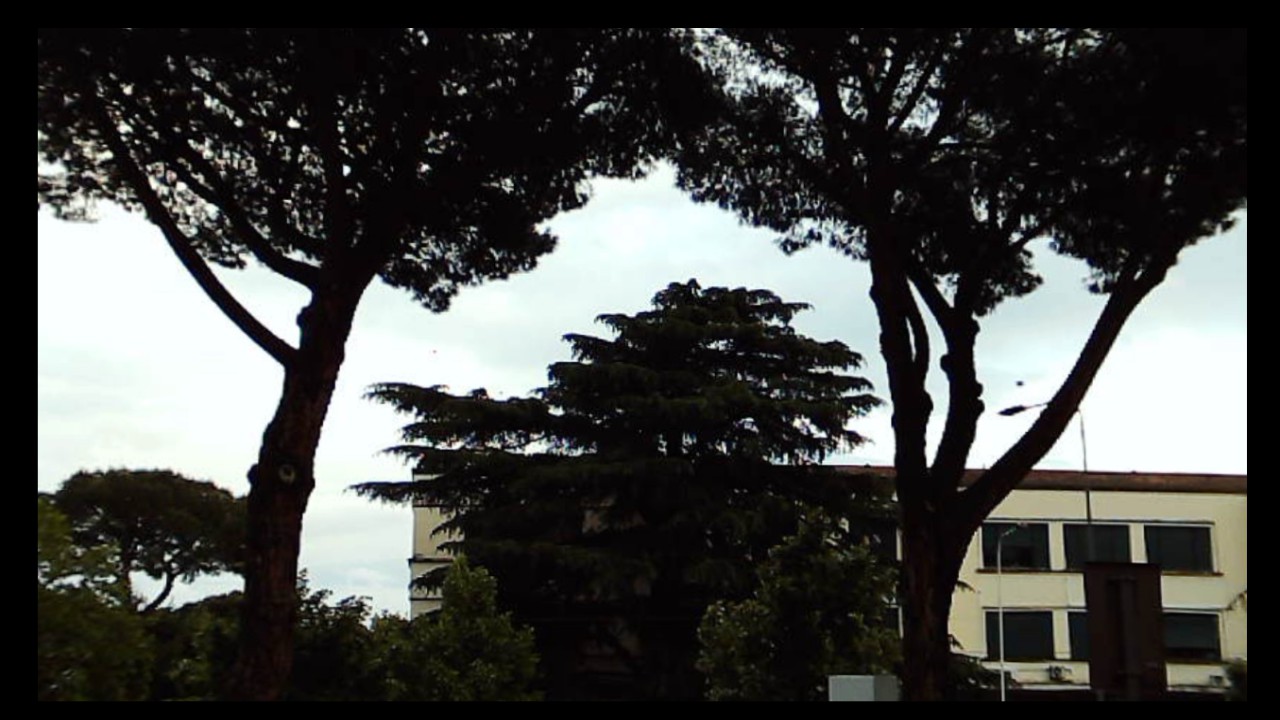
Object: DarwinFPV cineape20